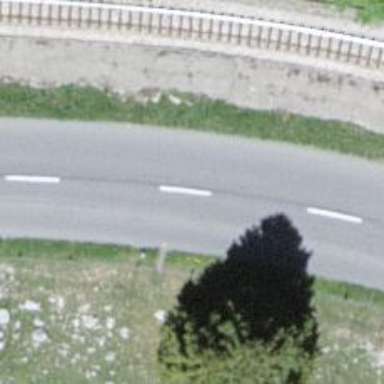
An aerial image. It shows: Secondary road with asphalt surface.